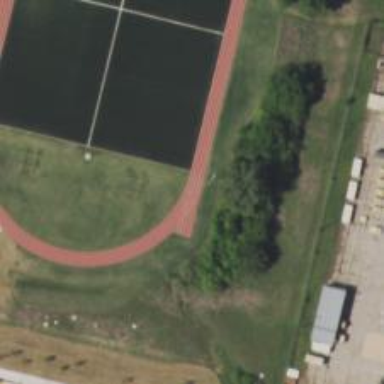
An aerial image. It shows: Track located within leisure land area.